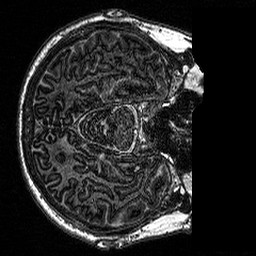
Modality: MP2RAGE
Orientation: axial
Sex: male
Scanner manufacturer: siemens
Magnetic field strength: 3 T
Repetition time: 5 s
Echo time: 0.00292 s